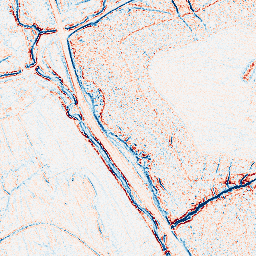
Category: edge_preserving
Decomposition family: bilateral
Decomposition parameters: d: 5
sigma_color: 75
sigma_space: 100
Upsampling method: bspline
Upsampling parameters: scale: 2
Upsampling scale: 2